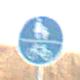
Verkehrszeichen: GemeinsamerGehUndRadweg
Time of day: SunriseSunset
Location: Outdoor (Nature)
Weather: PartlyCloudy
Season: NotSpecified
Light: Natural